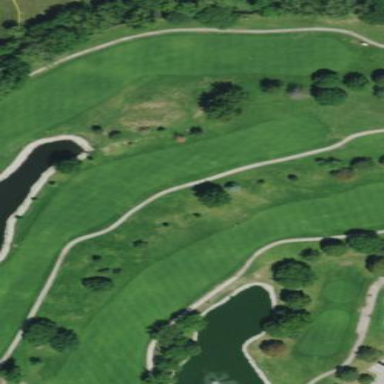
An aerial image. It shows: Golf fairway surrounded by grass.